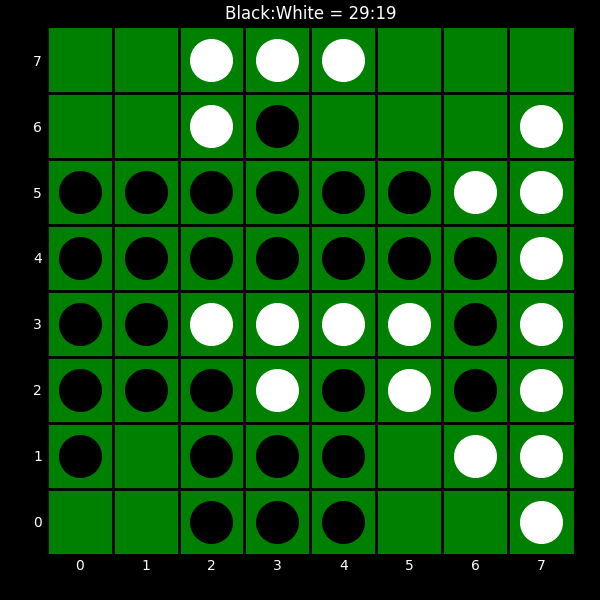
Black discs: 29
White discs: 19